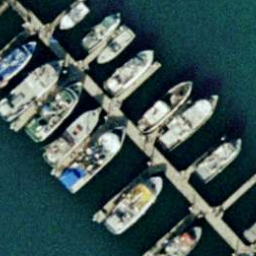
Label: harbor